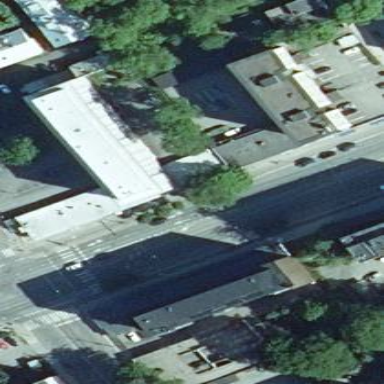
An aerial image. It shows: Commercial building with gray metal roof.